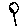
Label: tree